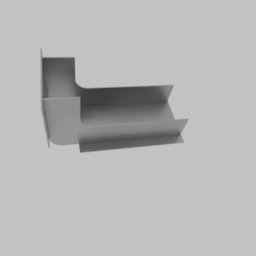
Label: furniture